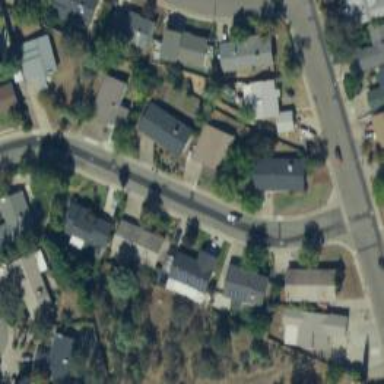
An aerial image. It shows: Residential area within subdivision.